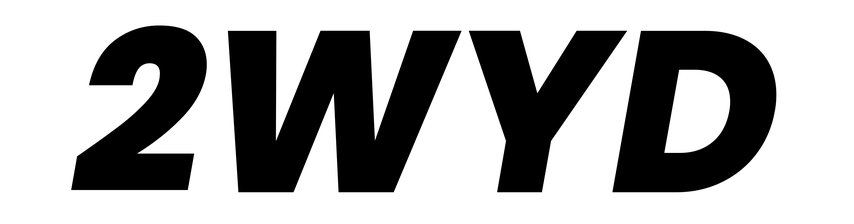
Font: Poppins-ExtraBoldItalic